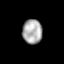
Tissue: skin
Cell type: Epithelial cells
Senescence score: 0.2693
Nuclear area (px): 475
Mean DAPI intensity: 170.406